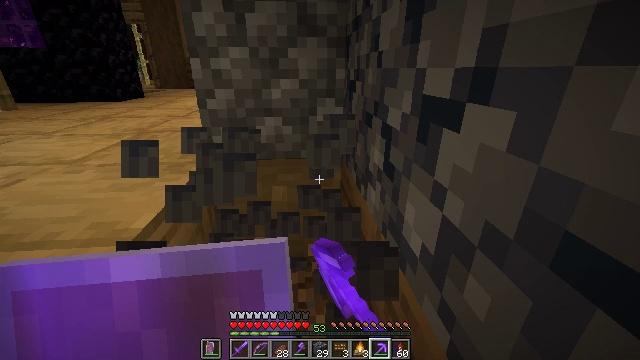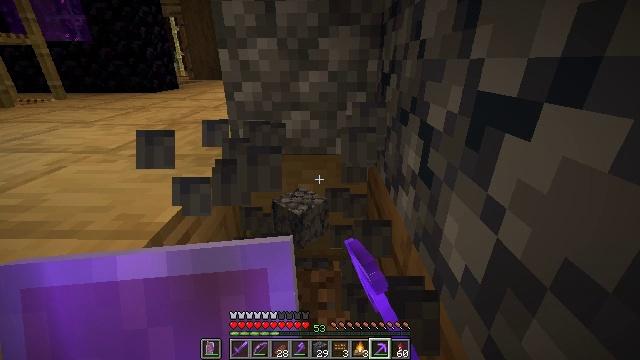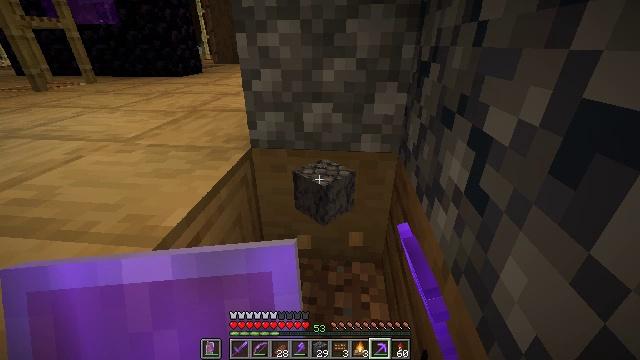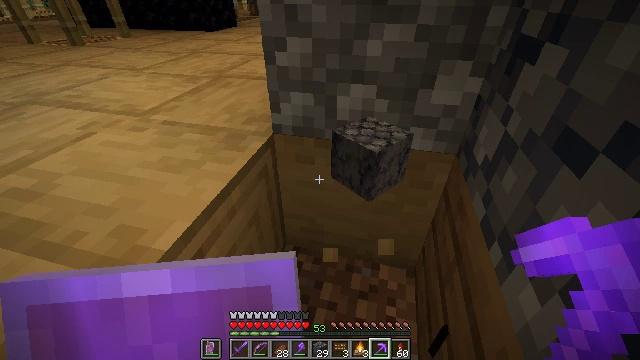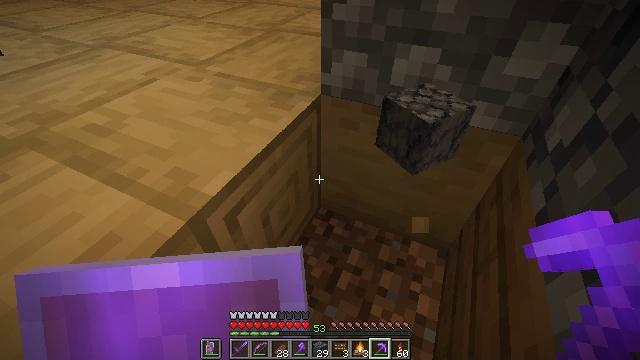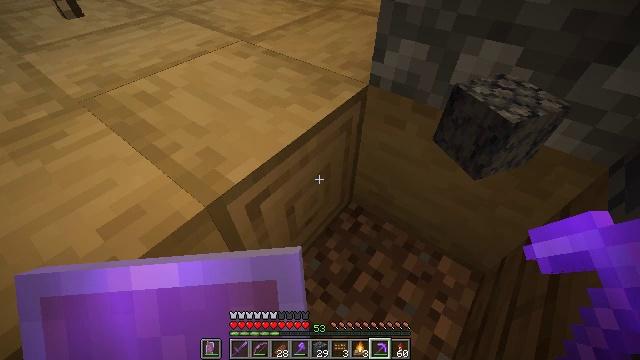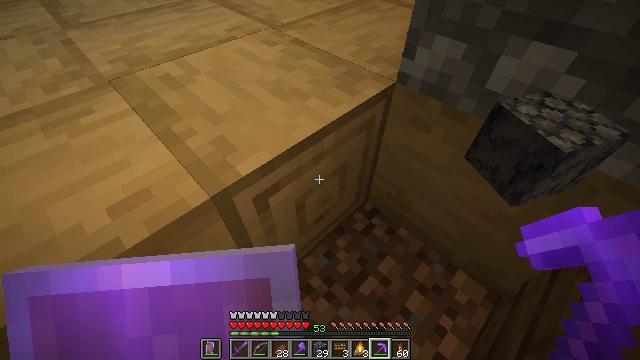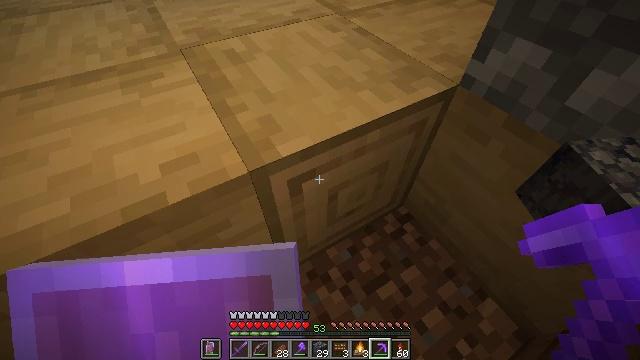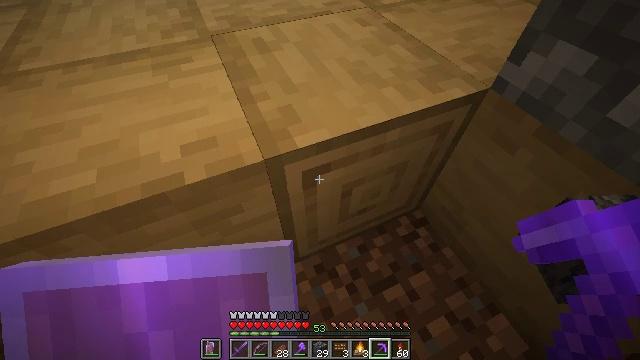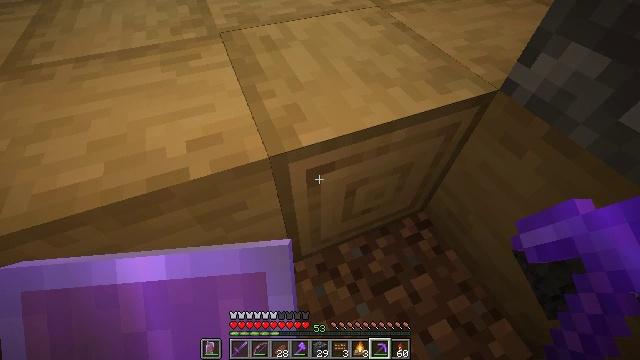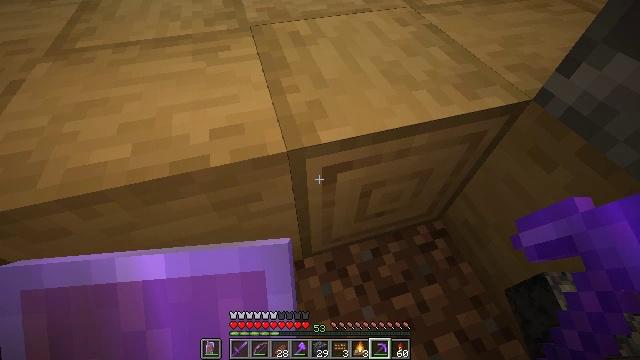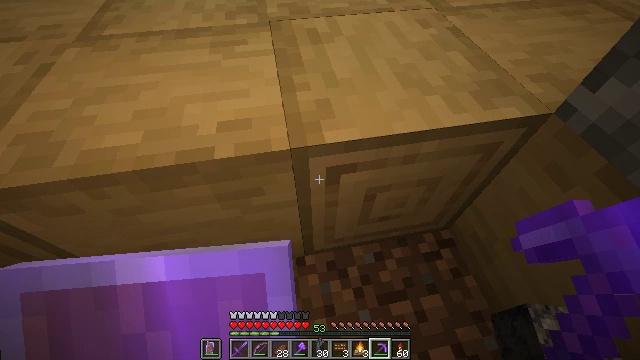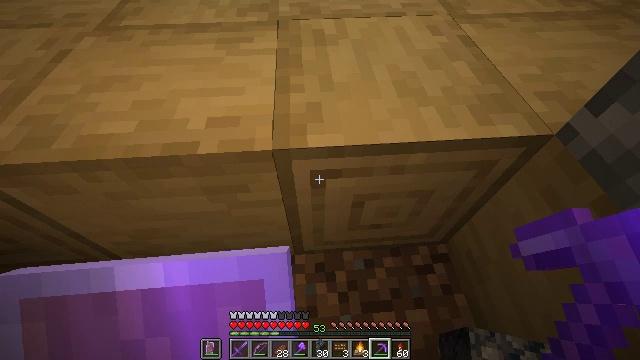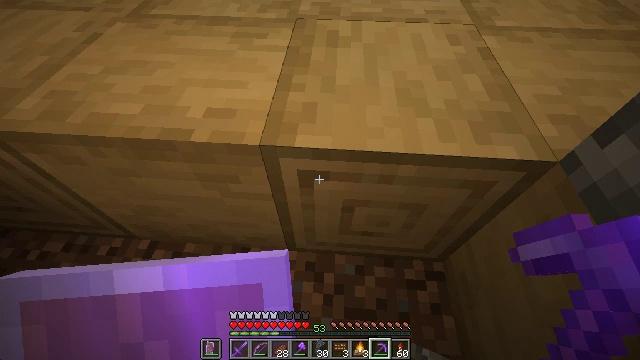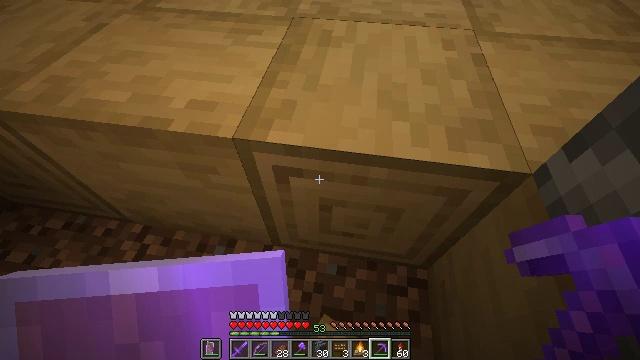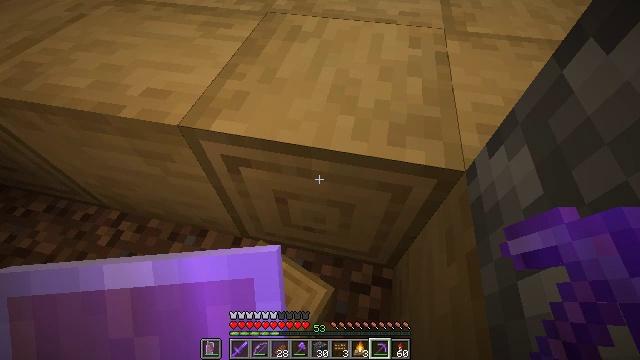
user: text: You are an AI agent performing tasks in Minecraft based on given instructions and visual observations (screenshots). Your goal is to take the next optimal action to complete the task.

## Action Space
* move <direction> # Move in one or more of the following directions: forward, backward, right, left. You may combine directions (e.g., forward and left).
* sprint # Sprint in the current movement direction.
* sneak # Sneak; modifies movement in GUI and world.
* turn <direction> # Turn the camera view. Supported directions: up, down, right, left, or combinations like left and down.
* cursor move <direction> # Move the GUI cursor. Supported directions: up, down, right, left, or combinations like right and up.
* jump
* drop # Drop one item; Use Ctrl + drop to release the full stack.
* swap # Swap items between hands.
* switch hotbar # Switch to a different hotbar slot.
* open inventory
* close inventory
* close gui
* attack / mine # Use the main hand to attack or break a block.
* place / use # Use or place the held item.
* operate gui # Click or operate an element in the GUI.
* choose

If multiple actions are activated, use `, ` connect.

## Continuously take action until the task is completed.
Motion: motion action
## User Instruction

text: Attack the stripped oak log to collect it.
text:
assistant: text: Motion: move forward, turn left and down
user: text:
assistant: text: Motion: move forward, turn left and down
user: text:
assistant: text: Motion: move forward, turn left and down
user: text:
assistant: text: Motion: turn left and down
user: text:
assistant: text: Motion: turn left and down
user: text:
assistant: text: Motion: turn left and down
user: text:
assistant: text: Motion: turn left and down
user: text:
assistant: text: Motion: turn left and down
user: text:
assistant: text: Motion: turn left
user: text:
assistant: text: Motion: turn left
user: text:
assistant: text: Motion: move right, turn left
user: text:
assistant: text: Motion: move right, turn left
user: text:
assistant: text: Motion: move right, turn left
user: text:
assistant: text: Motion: move right, turn left
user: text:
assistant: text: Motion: move right, turn left
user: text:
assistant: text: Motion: move right, turn left
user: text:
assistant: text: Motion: move right, turn left
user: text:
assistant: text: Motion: turn left
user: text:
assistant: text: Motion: turn left and up
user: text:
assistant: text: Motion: turn left and up
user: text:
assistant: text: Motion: turn left and up
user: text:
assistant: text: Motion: turn up
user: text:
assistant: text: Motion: turn up
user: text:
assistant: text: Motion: turn left and up
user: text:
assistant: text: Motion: no_op
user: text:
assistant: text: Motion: no_op
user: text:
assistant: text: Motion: no_op
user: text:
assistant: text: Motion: no_op
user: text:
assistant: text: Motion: no_op
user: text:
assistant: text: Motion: no_op